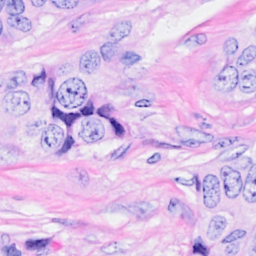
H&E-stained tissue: Breast